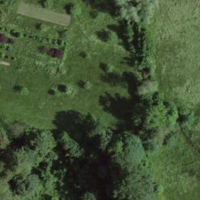
EUNIS habitat code: 41
Species observed at this site:
Mustela erminea